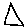
Label: triangle